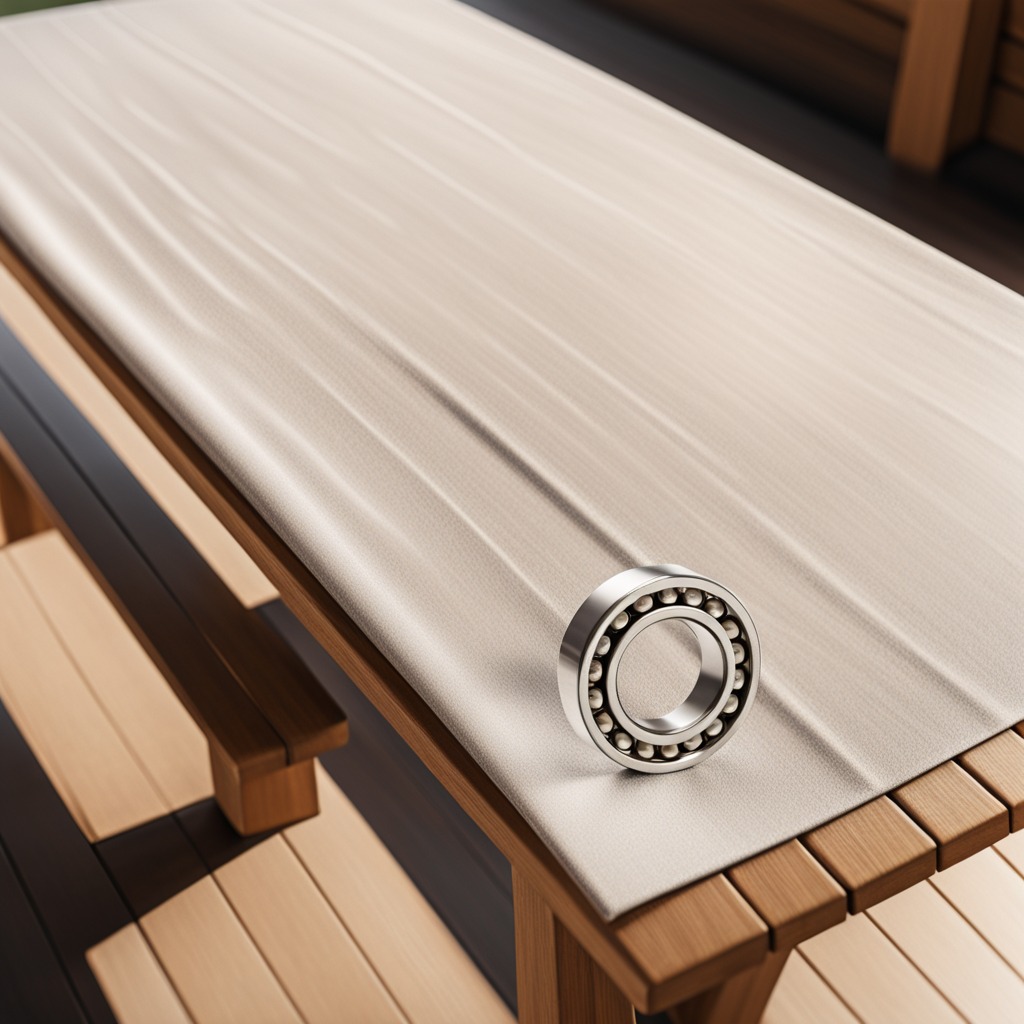
A metal ball bearing is lying on the wooden table in an outdoor workshop during daytime bright natural light soft shadows worn but beneath the cloth.